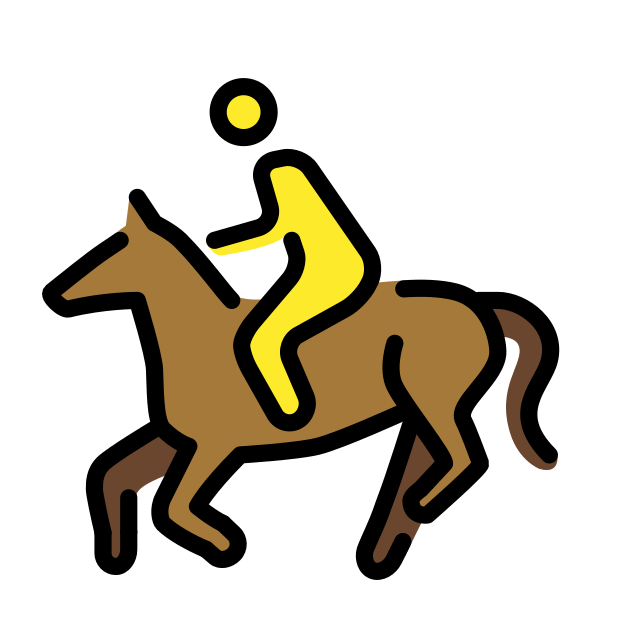
horse riding